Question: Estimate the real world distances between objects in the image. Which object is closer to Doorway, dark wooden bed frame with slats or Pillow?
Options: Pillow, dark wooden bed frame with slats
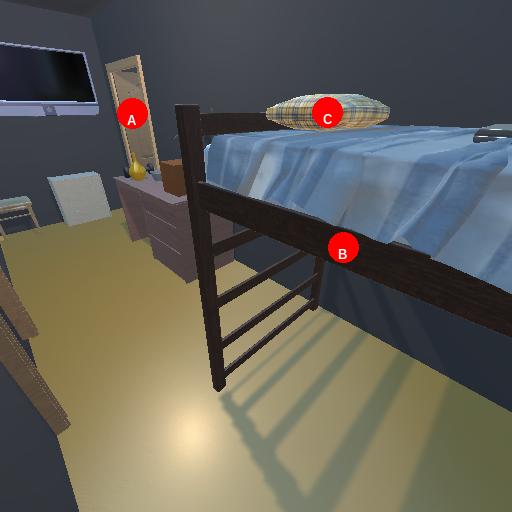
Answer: Pillow